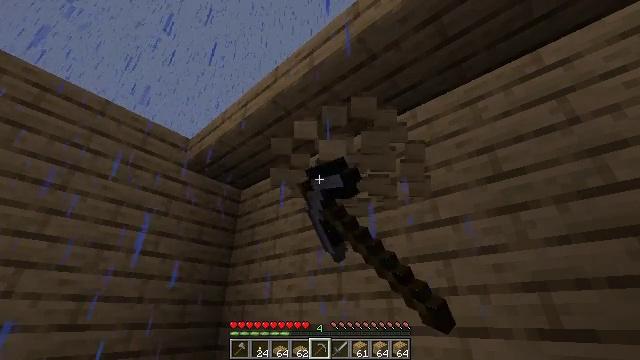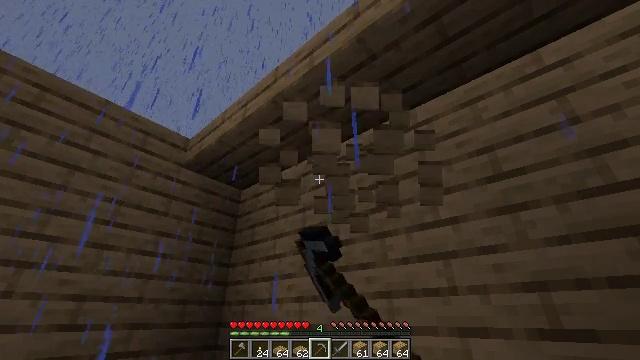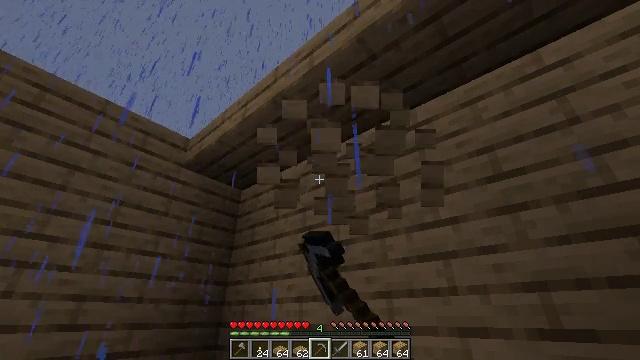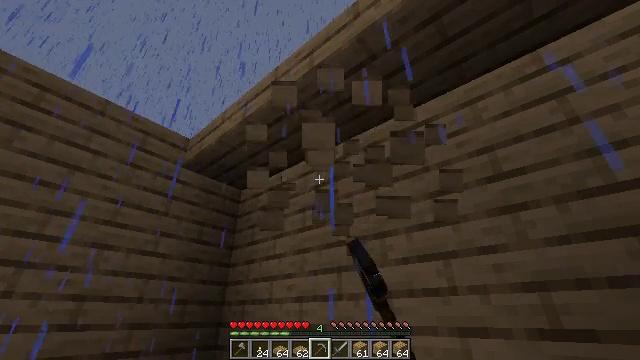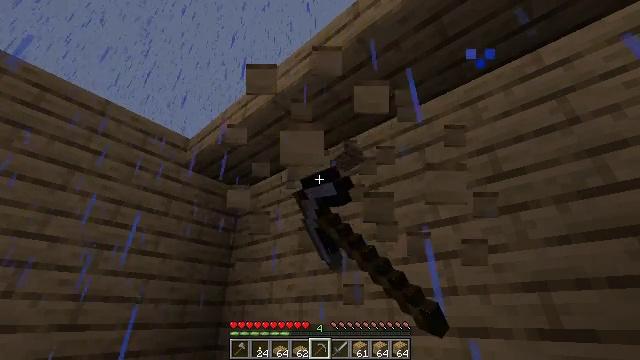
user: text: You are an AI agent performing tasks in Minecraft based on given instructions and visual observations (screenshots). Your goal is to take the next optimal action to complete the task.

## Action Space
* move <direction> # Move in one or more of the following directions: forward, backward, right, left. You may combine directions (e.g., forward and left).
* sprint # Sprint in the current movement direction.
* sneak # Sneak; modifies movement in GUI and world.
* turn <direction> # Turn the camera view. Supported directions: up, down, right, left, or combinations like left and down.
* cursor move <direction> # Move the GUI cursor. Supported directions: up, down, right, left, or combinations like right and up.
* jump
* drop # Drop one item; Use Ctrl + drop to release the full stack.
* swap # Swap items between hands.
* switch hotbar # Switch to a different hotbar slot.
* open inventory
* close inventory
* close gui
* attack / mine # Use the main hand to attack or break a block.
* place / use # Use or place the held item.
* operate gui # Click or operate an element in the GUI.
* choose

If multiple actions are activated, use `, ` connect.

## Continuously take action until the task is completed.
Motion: motion action
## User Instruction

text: Reclaim the oak slab from a structure.
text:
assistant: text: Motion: attack / mine
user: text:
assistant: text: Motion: attack / mine
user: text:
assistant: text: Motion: attack / mine
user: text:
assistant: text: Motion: attack / mine
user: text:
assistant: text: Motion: attack / mine